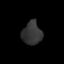
Tissue: lung
Cell type: T cells
Senescence score: 0.2423
Nuclear area (px): 440
Mean DAPI intensity: 52.33